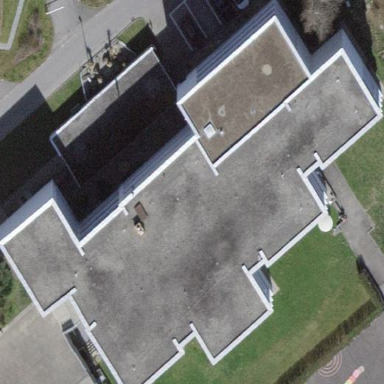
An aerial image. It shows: School building with flat roof.